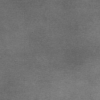
Label: dusty